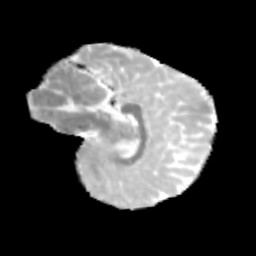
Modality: MD
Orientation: sagittal
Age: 11
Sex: female
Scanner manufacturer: siemens
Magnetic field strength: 3 T
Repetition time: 3.8 s
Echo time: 0.07 s